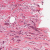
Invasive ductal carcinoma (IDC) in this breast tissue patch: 1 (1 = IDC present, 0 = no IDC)